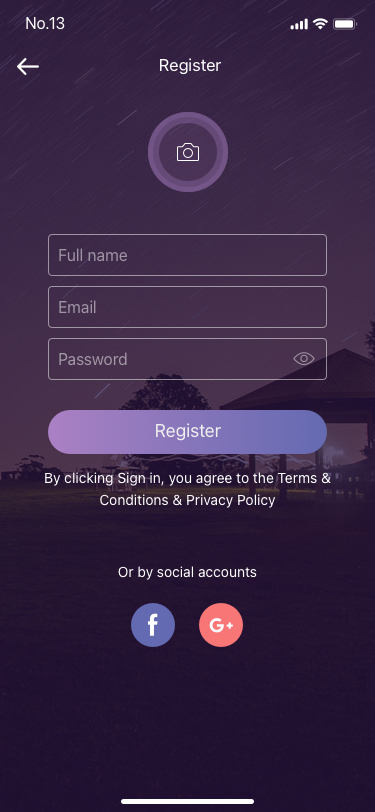
Text in this UI design:
Full name
Email
Password
By clicking Sign in, you agree to the Terms & Conditions & Privacy Policy
Or by social accounts